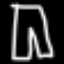
Label: pants